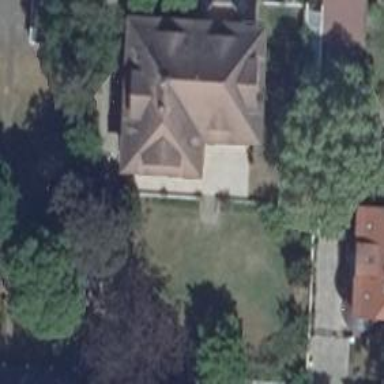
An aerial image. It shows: Hipped roof house.